Modality: planning_CT
Slice 60 of 96
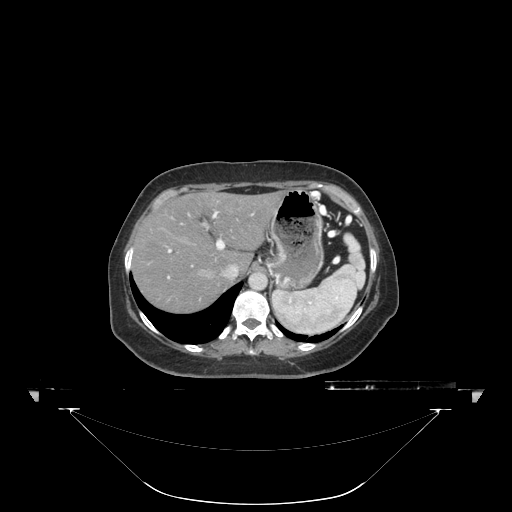